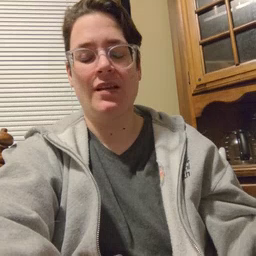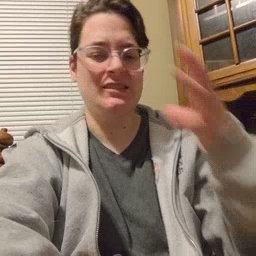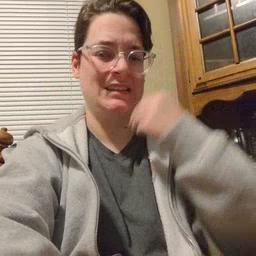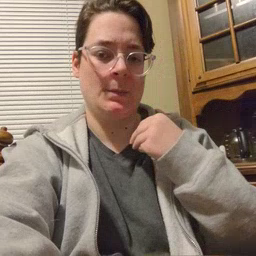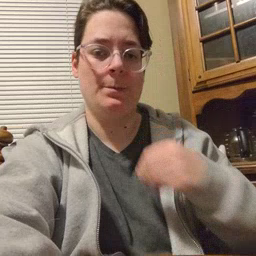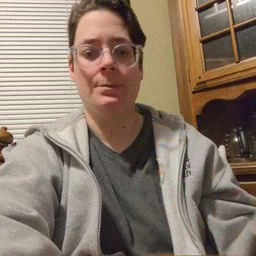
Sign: sleep